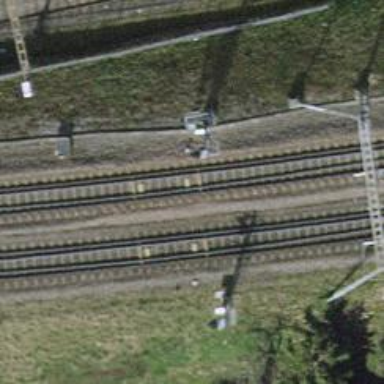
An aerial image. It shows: Railway signal.